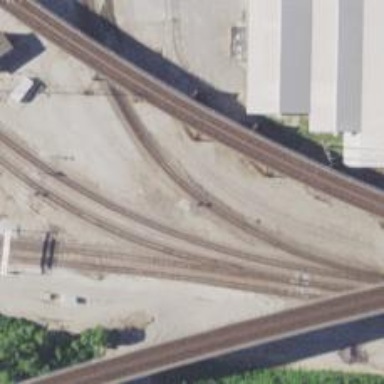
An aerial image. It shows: Railway signal.